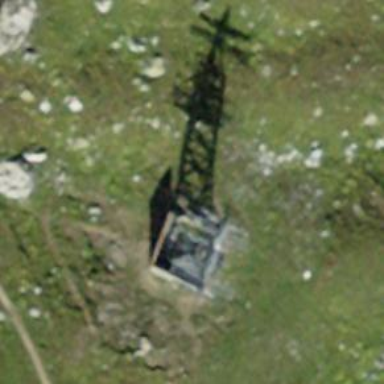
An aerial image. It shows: Pylon used for aerialway.